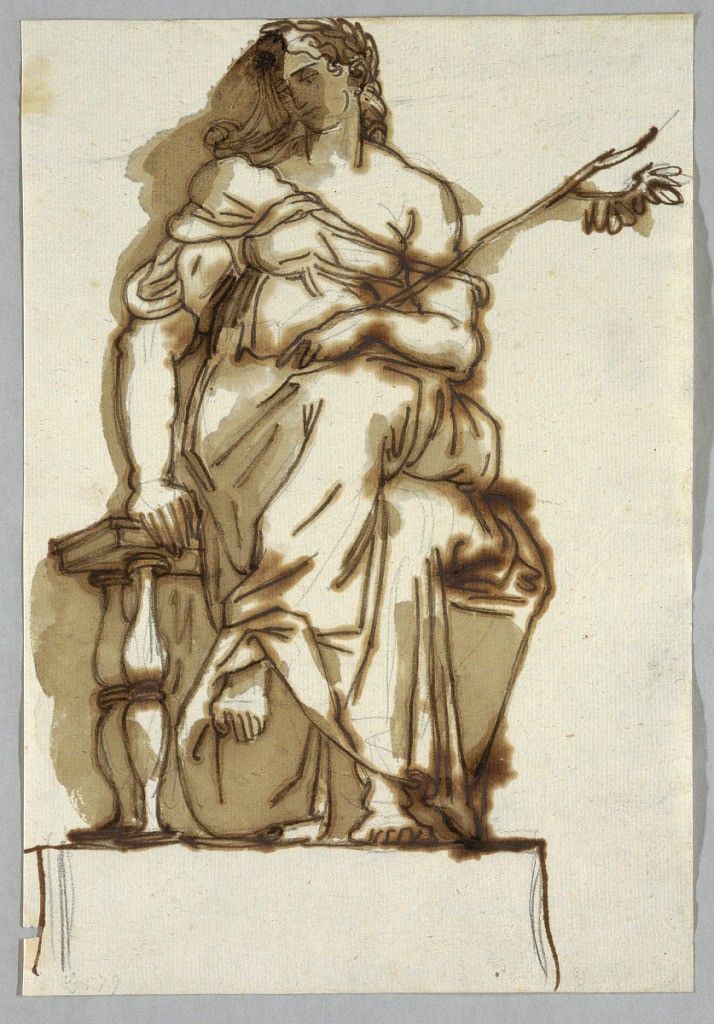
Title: Study after an Antique Statue of a Seated Woman
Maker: Felice Giani, Italian, 1758–1823
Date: ca. 1820
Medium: Pen and brown ink, brush and brown wash over traces of graphite on cream laid paper
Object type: Drawing
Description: Female figure seated on bench, left hand holds dry bough of tree.